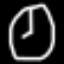
Label: clock